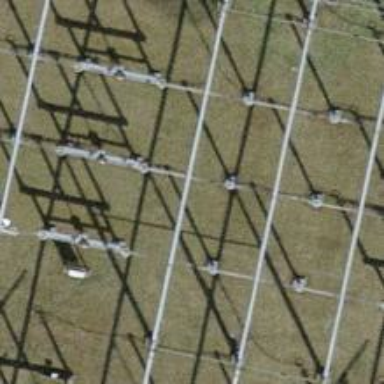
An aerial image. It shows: Power line carrying busbar.